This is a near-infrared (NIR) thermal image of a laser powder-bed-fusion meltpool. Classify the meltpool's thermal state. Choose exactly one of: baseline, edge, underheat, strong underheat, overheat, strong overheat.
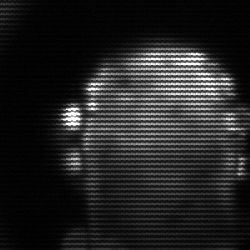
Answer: baseline